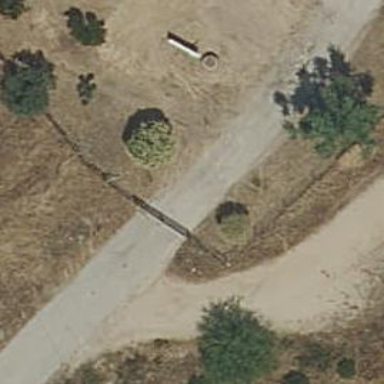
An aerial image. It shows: Gate.